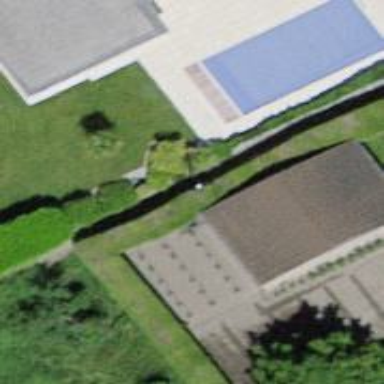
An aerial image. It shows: Shed building.